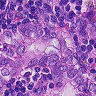
Metastatic tissue present: yes